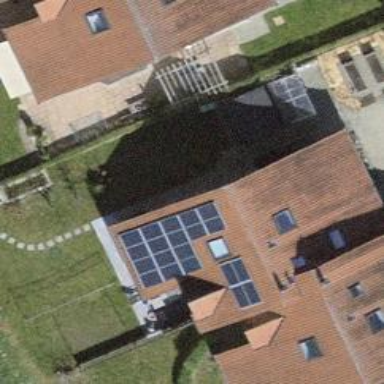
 consisting of solar photovoltaic panels."